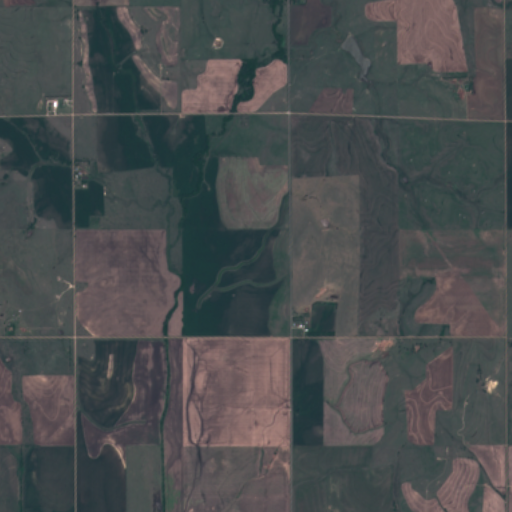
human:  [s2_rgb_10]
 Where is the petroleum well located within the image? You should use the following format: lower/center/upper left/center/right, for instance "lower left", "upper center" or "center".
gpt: The petroleum well is located in the center left of the image.
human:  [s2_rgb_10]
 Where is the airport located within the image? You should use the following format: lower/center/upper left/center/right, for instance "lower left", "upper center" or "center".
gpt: There is no airport in the image.